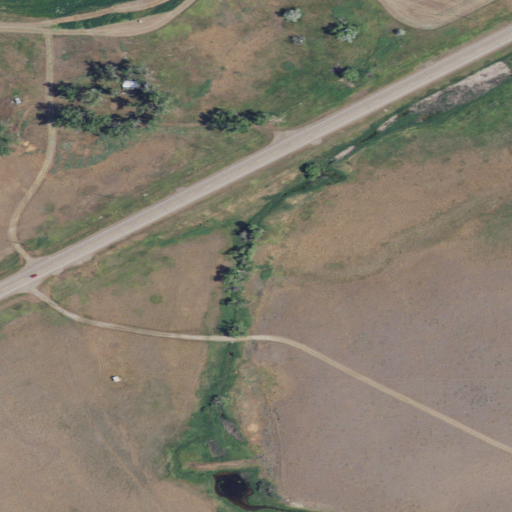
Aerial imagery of valley in Montana named Indian Woman Coulee containing grassland, shrub, low intensity development, cultivated crops, open development, and herbaceous wetlands